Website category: university
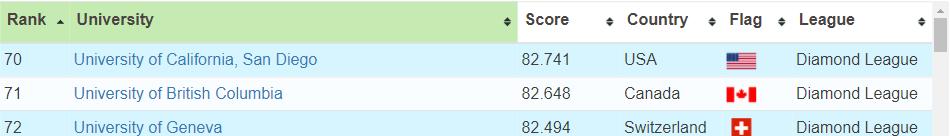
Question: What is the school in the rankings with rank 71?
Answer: University of British Columbia

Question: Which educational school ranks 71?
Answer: University of British Columbia

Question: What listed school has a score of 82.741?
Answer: University of California, San Diego

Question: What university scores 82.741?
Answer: University of California, San Diego

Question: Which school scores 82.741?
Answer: University of California, San Diego

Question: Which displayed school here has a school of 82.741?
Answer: University of California, San Diego

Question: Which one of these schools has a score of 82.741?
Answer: University of California, San Diego

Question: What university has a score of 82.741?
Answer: University of California, San Diego

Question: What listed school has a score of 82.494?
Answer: University of Geneva

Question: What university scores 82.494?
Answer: University of Geneva

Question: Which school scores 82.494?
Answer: University of Geneva

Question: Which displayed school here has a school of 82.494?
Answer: University of Geneva

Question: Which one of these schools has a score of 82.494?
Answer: University of Geneva

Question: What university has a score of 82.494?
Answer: University of Geneva

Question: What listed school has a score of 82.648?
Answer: University of British Columbia

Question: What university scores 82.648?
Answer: University of British Columbia

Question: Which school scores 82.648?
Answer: University of British Columbia

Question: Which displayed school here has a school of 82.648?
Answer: University of British Columbia

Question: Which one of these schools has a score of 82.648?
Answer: University of British Columbia

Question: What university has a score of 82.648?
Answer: University of British Columbia

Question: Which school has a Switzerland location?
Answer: University of Geneva

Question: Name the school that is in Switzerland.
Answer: University of Geneva

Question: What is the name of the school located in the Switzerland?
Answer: University of Geneva

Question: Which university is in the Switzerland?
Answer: University of Geneva

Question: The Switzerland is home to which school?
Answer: University of Geneva

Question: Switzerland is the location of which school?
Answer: University of Geneva

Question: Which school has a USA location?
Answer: University of California, San Diego

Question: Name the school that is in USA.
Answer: University of California, San Diego

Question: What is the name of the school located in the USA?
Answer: University of California, San Diego

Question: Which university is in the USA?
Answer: University of California, San Diego

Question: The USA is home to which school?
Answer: University of California, San Diego

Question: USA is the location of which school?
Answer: University of California, San Diego

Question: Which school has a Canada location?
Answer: University of British Columbia

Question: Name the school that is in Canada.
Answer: University of British Columbia

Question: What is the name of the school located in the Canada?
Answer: University of British Columbia

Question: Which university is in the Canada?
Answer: University of British Columbia

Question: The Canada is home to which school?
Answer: University of British Columbia

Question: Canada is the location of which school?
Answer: University of British Columbia